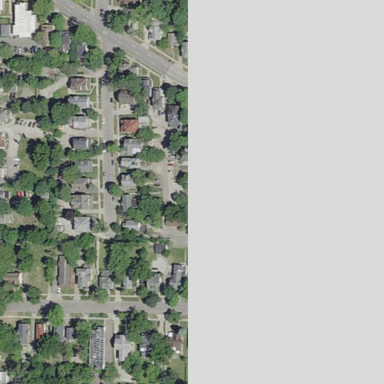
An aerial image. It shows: Neighborhood.